Aerial crown-view tile of a tropical tree (Barro Colorado Island, Panama), acquired 20241216:
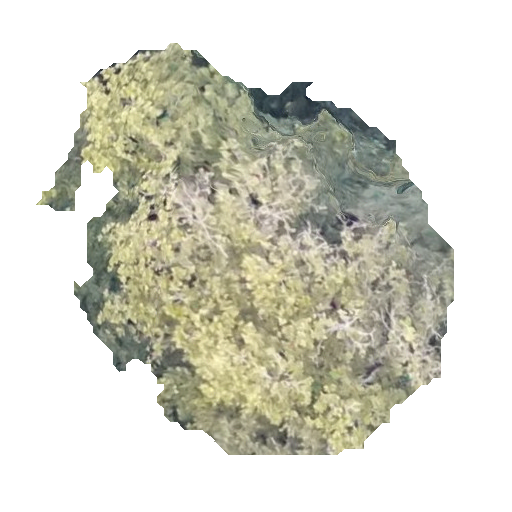
Species: Anacardium excelsum
GBIF accepted scientific name: Anacardium excelsum
Crown area: 165.296 m²